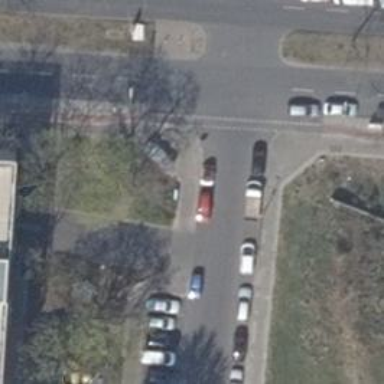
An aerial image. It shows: Unmarked crossing on the road.